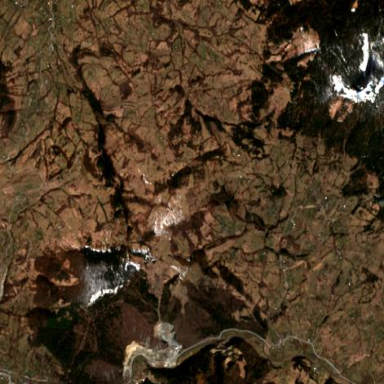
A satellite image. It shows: Coniferous forest area.